Question: I am a newbie to image processing.I need to convert a crossword grid in an image file into into corresponding binary equivalent i.e Output should be an array with 1 for the black squares and a 0 for the white squares.
Also all other extraneous information in the image like text etc to be ignored and digitize only the grid.
Can the corner detection algorithm help us detect the corners of the crossword and then digitize blocks of pixels accordingly using brute force?, Is this the best way to do it or are there any efficient methods to accomplish the task? I would prefer python based solution.

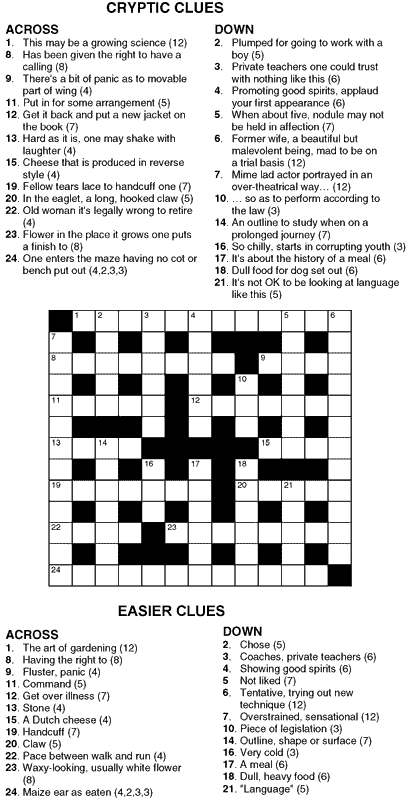
Answer: I think you need not use corner detection here. Just using contours itself, you can solve it (if your images are these straight forward). Below is an code which prints the array for your above image. Codes are commented :
'''
import numpy as np
import cv2
img = cv2.imread('cross.jpg')
gray = cv2.cvtColor(img,cv2.COLOR_BGR2GRAY)
ret, thresh = cv2.threshold(gray,127,255,cv2.THRESH_BINARY_INV)
thresh2 = cv2.bitwise_not(thresh)
contours,hierarchy = cv2.findContours(thresh, cv2.RETR_EXTERNAL, 1)
max_area = -1
# find contours with maximum area
for cnt in contours:
approx = cv2.approxPolyDP(cnt, 0.02*cv2.arcLength(cnt,True), True)
if len(approx) == 4:
if cv2.contourArea(cnt) > max_area:
max_area = cv2.contourArea(cnt)
max_cnt = cnt
max_approx = approx
# cut the crossword region, and resize it to a standard size of 130x130
x,y,w,h = cv2.boundingRect(max_cnt)
cross_rect = thresh2[y:y+h, x:x+w]
cross_rect = cv2.resize(cross_rect,(130,130))
# you need to uncomment these lines if your image is rotated
#new_pts = np.float32([[0,0], [0,129],[129,129],[129,0]])
#old_pts = max_approx.reshape(4,2).astype('float32')
#M = cv2.getPerspectiveTransform(old_pts,new_pts)
#cross_rect = cv2.warpPerspective(thresh2,M,(130,130))
cross = np.zeros((13,13))
# select each box, if number of white pixels is more than 50, it is white box
for i in xrange(13):
for j in xrange(13):
box = cross_rect[i*10:(i+1)*10, j*10:(j+1)*10]
if cv2.countNonZero(box) > 50:
cross.itemset((i,j),1)
print cross
'''
I got an output like this for your above image :
'''
[[ 0. 1. 1. 1. 1. 1. 1. 1. 1. 1. 1. 1. 1.]
[ 1. 0. 1. 0. 1. 0. 1. 0. 0. 0. 1. 0. 1.]
[ 1. 1. 1. 1. 1. 1. 1. 1. 0. 1. 1. 1. 1.]
[ 1. 0. 1. 0. 1. 0. 1. 0. 1. 0. 1. 0. 1.]
[ 1. 1. 1. 1. 1. 0. 1. 1. 1. 1. 1. 1. 1.]
[ 1. 0. 0. 0. 1. 0. 1. 0. 1. 0. 1. 0. 1.]
[ 1. 1. 1. 1. 0. 0. 0. 0. 0. 1. 1. 1. 1.]
[ 1. 0. 1. 0. 1. 0. 1. 0. 1. 0. 0. 0. 1.]
[ 1. 1. 1. 1. 1. 1. 1. 0. 1. 1. 1. 1. 1.]
[ 1. 0. 1. 0. 1. 0. 1. 0. 1. 0. 1. 0. 1.]
[ 1. 1. 1. 1. 0. 1. 1. 1. 1. 1. 1. 1. 1.]
[ 1. 0. 1. 0. 0. 0. 1. 0. 1. 0. 1. 0. 1.]
[ 1. 1. 1. 1. 1. 1. 1. 1. 1. 1. 1. 1. 0.]]
'''
I have written a code to extract sudoku details from an image with detailed explanation at below links (Tutorial is incomplete). You can refer them for more details:
<URL>
<URL>
<URL>